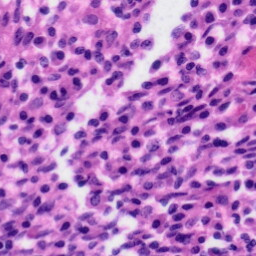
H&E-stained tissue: Tonsil